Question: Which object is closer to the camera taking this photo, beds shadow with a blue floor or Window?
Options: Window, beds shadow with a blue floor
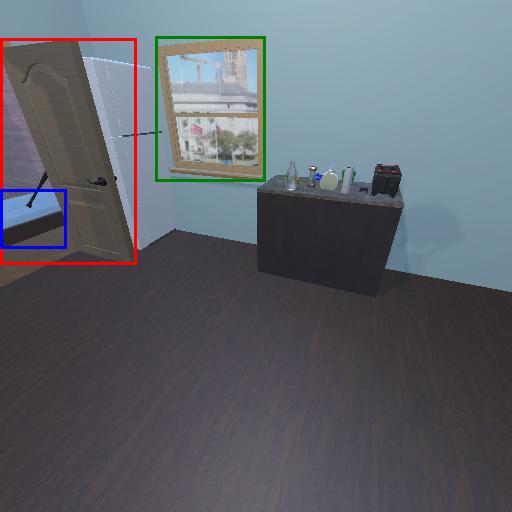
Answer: Window